This continuous-wavelet-transform scalogram was computed from a bearing vibration snapshot. Classify the bearing condition as one of: normal, inner_race, outer_race, ball.
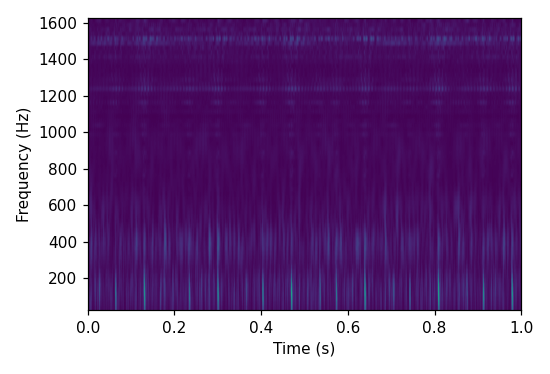
Answer: outer_race